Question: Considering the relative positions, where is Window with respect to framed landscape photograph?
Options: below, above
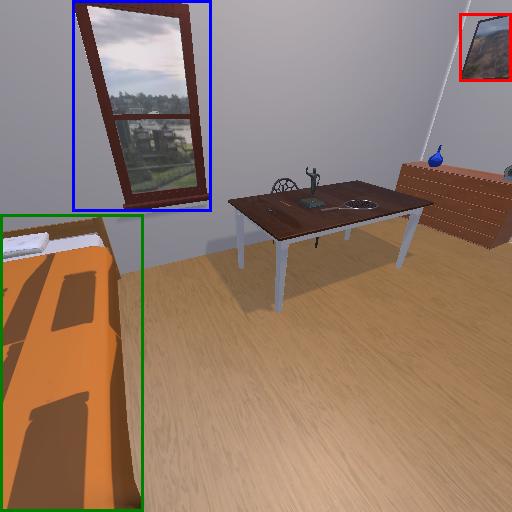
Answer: below